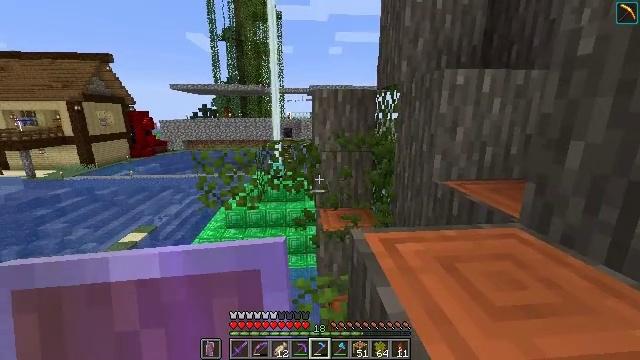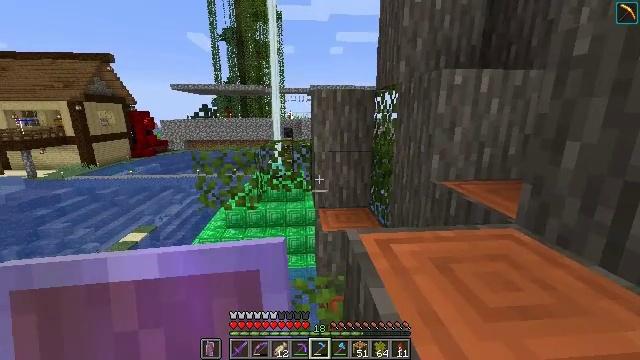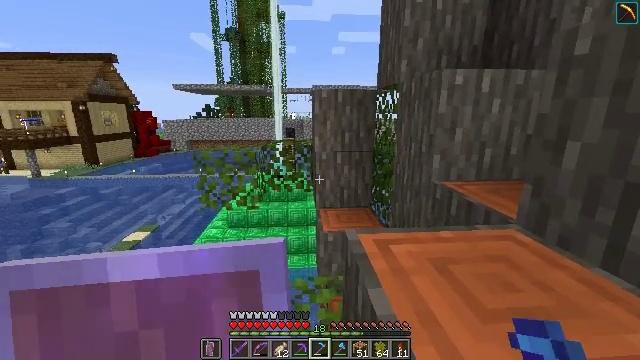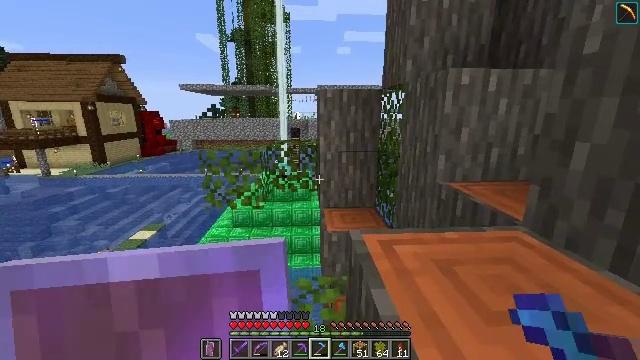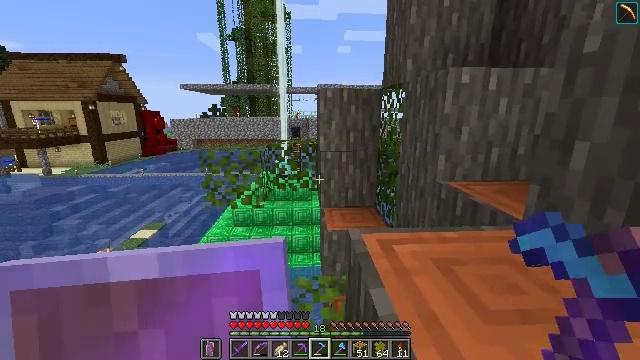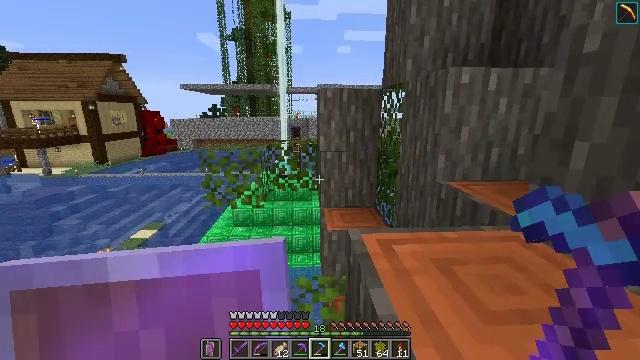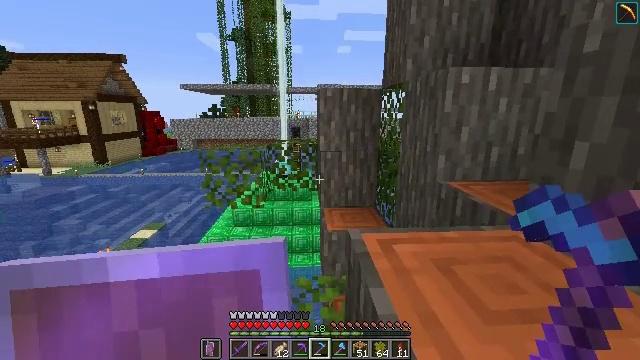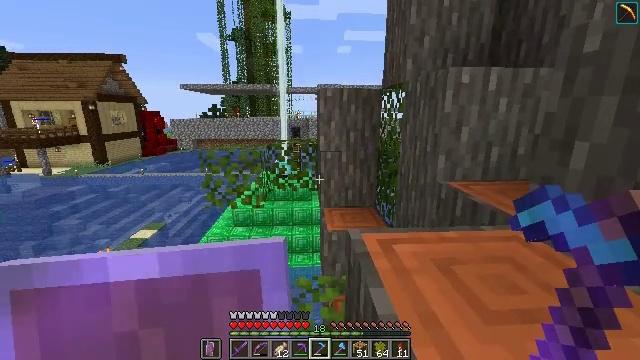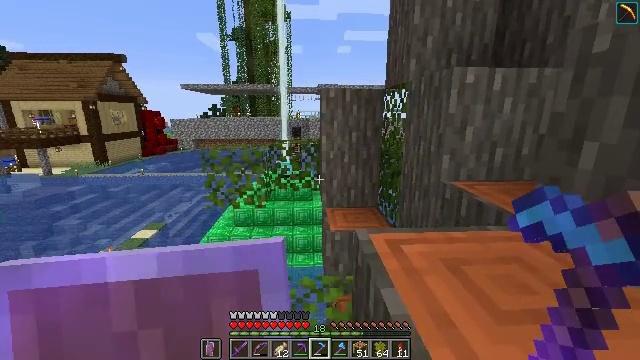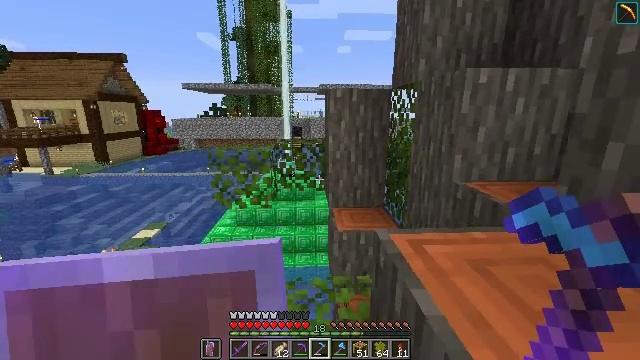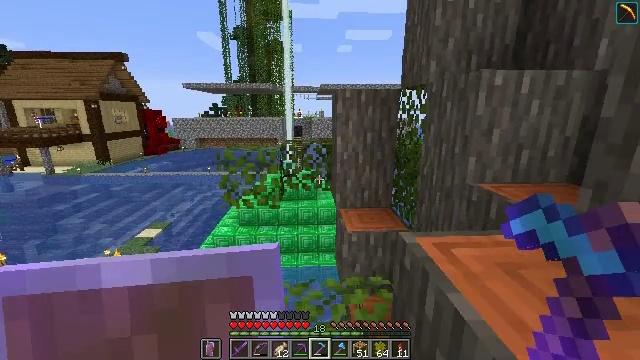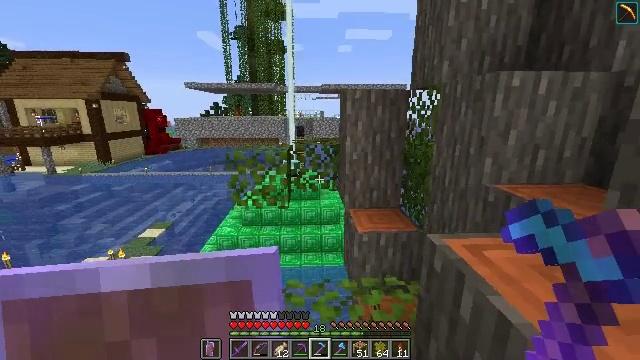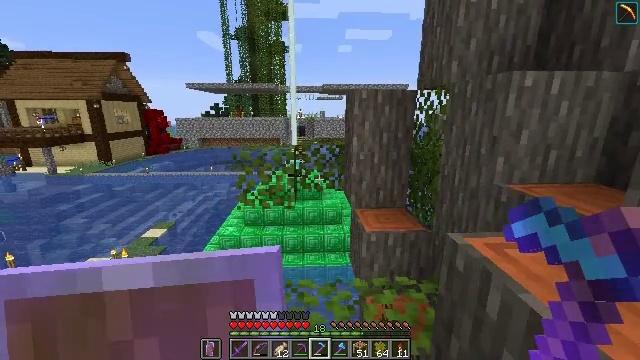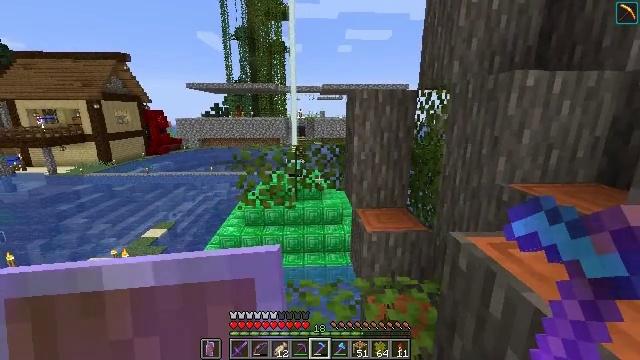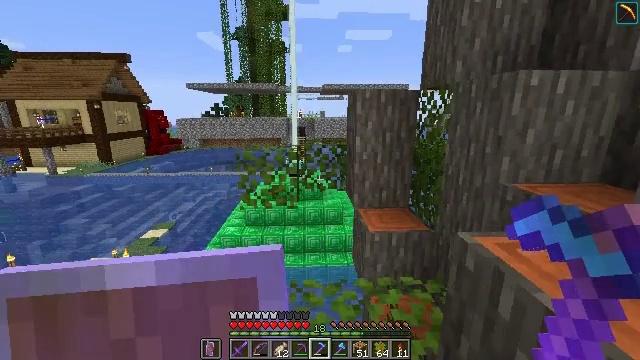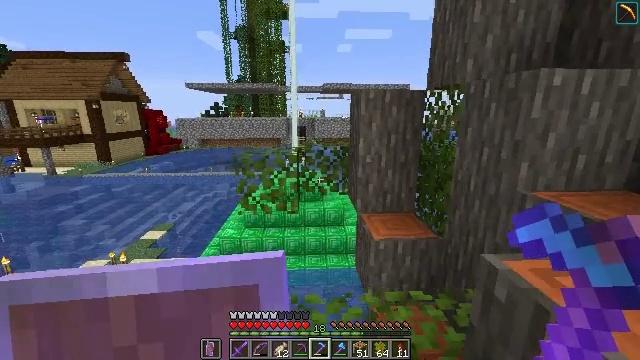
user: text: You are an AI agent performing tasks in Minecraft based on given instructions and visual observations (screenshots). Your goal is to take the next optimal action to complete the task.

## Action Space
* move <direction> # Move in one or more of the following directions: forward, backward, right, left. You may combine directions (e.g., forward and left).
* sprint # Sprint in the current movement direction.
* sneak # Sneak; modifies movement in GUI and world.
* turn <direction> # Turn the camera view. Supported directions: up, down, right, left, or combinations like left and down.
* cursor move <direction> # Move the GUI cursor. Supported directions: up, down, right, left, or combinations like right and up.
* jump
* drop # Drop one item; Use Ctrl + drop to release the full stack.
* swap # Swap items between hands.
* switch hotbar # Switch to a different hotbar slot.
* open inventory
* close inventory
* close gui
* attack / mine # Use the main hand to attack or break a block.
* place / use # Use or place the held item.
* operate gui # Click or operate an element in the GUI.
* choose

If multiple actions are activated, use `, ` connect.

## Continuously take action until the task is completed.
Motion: motion action
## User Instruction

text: Remove acacia leaves from the branches.
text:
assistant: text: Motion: move forward
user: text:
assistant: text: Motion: move forward
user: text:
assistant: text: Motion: turn left
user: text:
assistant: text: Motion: no_op
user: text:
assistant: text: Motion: no_op
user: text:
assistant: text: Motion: no_op
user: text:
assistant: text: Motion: no_op
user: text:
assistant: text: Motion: move left
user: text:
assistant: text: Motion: move left
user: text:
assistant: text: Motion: move left
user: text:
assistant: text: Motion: no_op
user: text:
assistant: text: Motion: no_op
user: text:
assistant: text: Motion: no_op
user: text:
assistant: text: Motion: move forward
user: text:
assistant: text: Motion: move forward
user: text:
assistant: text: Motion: move forward
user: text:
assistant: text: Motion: move forward and move right
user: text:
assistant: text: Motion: move forward and move right, turn left
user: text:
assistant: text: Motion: turn left
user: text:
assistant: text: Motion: turn left
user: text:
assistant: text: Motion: turn left
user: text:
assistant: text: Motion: no_op
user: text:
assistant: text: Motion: no_op
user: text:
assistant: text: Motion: no_op
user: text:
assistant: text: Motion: sneak
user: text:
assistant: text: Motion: sneak
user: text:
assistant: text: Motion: sneak
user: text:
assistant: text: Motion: sneak
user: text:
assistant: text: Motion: sneak
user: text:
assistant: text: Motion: move forward, sneak